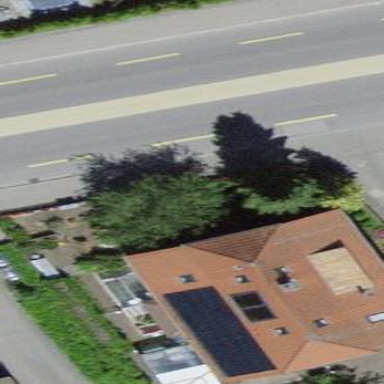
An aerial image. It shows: Residential building.